Question: I have got the following code:
'''
public class MyClass {
String xxx;
String yyy;
public String getXxx() {
return xxx;
}
public void setXxx(String xxx) {
this.xxx = xxx;
}
public String getYyy() {
return yyy;
}
public void setYyy(String yyy) {
this.yyy = yyy;
}
public MyClass(String xxx, String yyy) {
super();
this.xxx = xxx;
this.yyy = yyy;
}
@Override
public String toString() {
return "MyClass [xxx=" + xxx + ", yyy=" + yyy + "]";
}
}
'''
I also implemented the service:
'''
import org.springframework.stereotype.Controller;
import org.springframework.web.bind.annotation.RequestBody;
import org.springframework.web.bind.annotation.RequestMapping;
import org.springframework.web.bind.annotation.RequestMethod;
import org.springframework.web.bind.annotation.ResponseBody;
@Controller
class MyService {
@RequestMapping(value = "/abc", method = RequestMethod.POST, produces = "application/json")
public @ResponseBody
String add(@RequestBody String myClass, HttpServletRequest request,
HttpServletResponse response) {
return "Test";
}
}
'''
When I do an HTTP call with DEV HTTP CLIENT with JSON:
> {"xxx":"abc", "yyy":"abc"}

I see an error:
> Error 406 NOT_ACCEPTABLE
Is it possible to do it in this way or I have to encode JSON and create a Java Object?
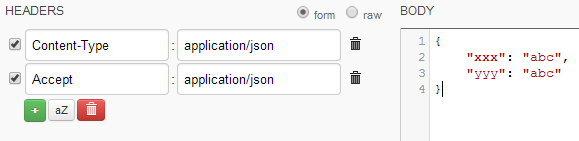
Answer: try to add in
'''
import org.springframework.stereotype.Controller;
import org.springframework.web.bind.annotation.RequestBody;
import org.springframework.web.bind.annotation.RequestMapping;
import org.springframework.web.bind.annotation.RequestMethod;
import org.springframework.web.bind.annotation.ResponseBody;
@Controller
class MyService {
@RequestMapping(value = "/abc", method = RequestMethod.POST,produces = "application/json" )
public @ResponseBody String myMethod( @RequestBody String _json,HttpServletRequest request,
HttpServletResponse response) {
return _json;
}
}
'''